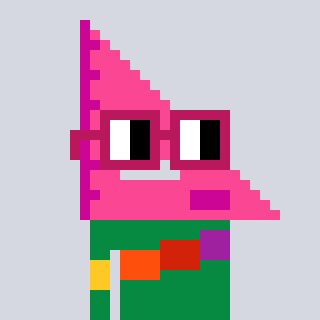
a pixel art character with square dark red glasses, a squadron ruler-shaped head and a green-colored body on a cool background